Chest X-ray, PA view. Patient: 8 years old, sex M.
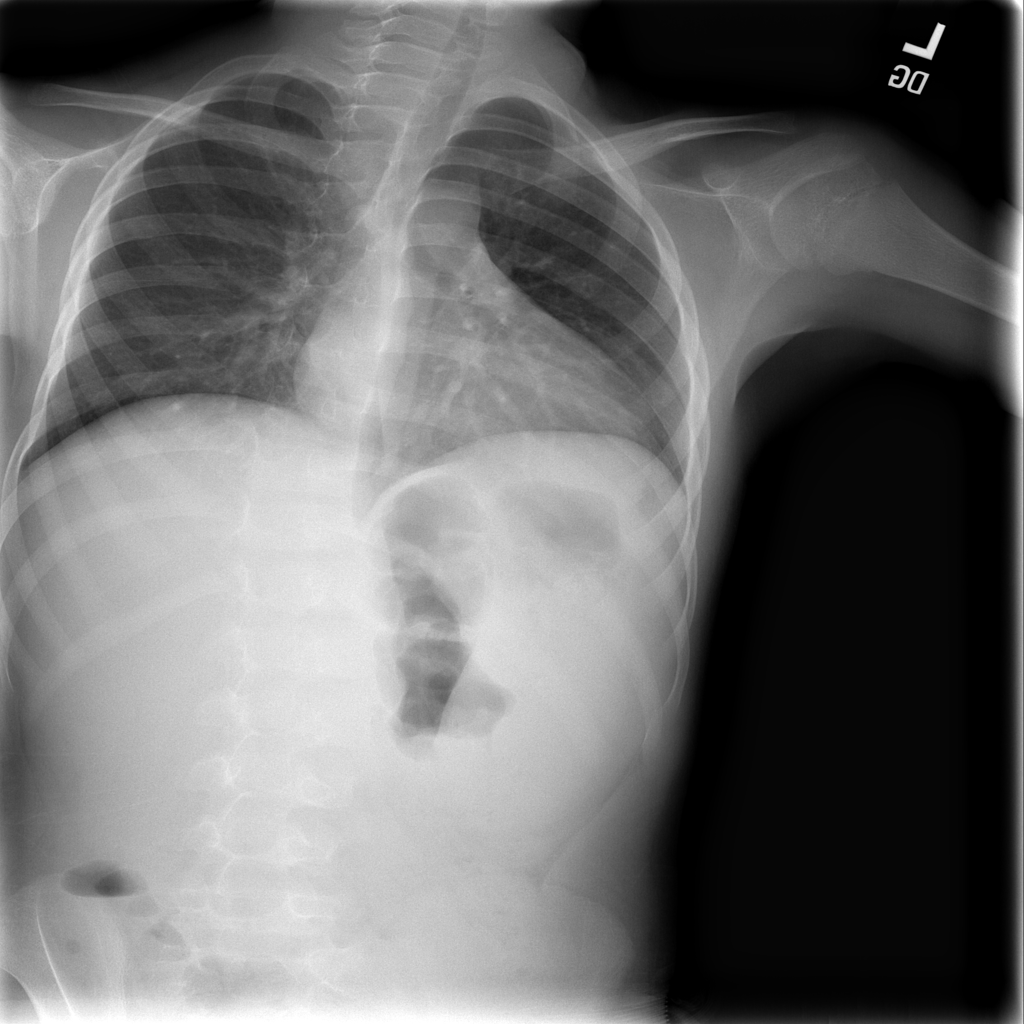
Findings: No Finding